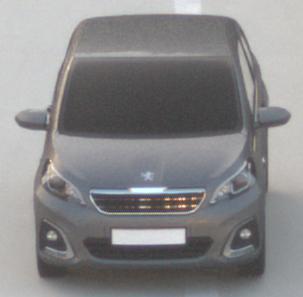
Make: Peugeot
Model: 108 1.0 VTi 68
Detailed model: 108
Model produced from: 2015/03
Model produced until: 2016/10
Doors: 3
Color: gray
Road condition: dry road
Daytime: sunrise or sunset
Contrast: low contrast